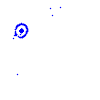
Particle: pion